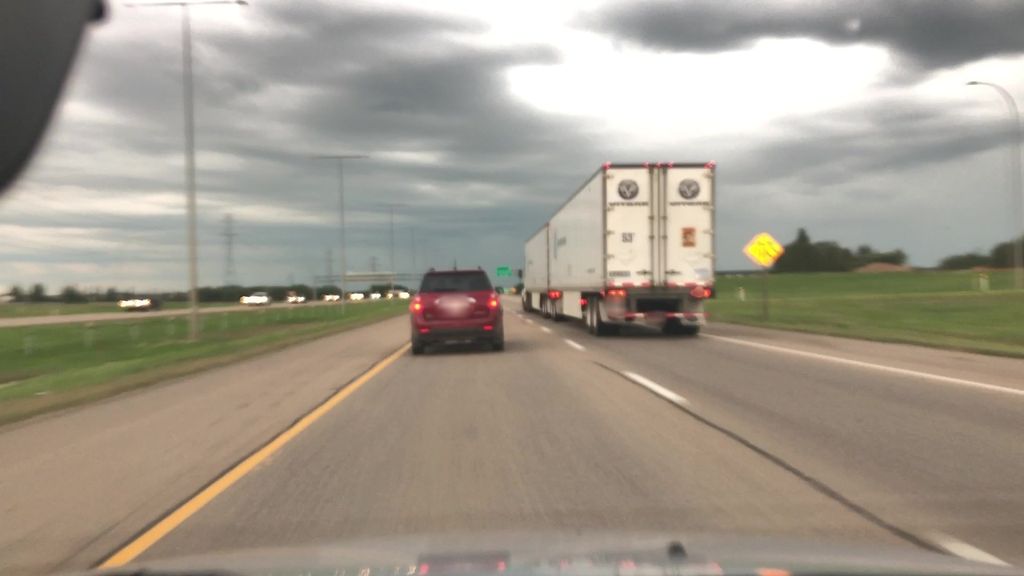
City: edmonton